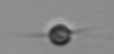
Label: Acanthoica_quattrospina